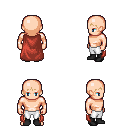
a pixel art fantasy rpg character, male body template, human, light skin, maroon cape, white pants, plain hairstyle, black shoes, four views (front, back, left, right), 2x2 character sprite sheet, small pixel art, hard edges, no anti-aliasing